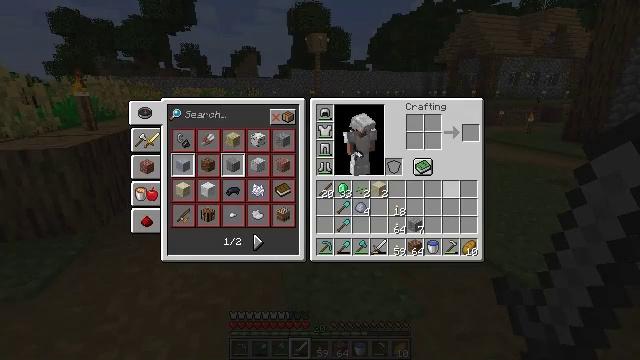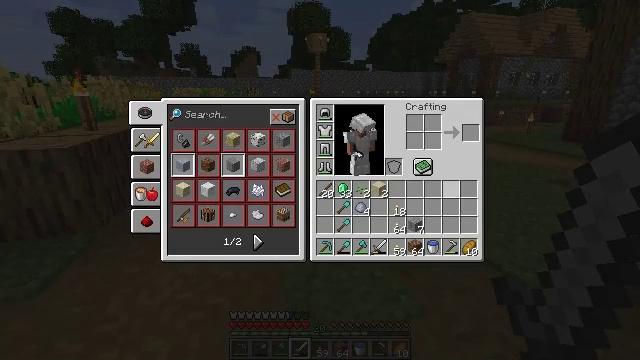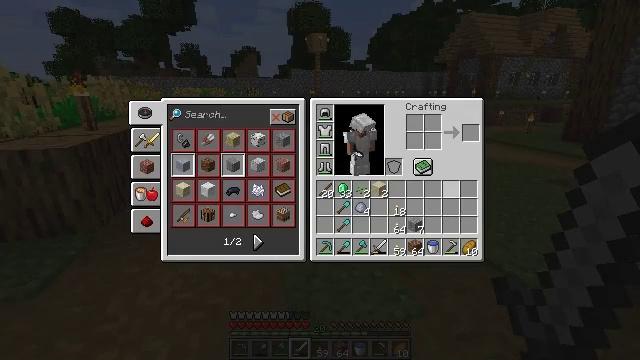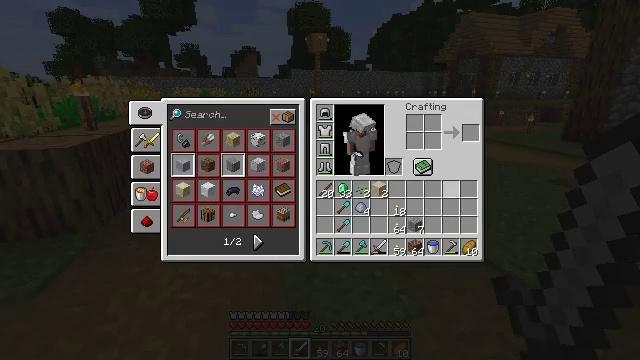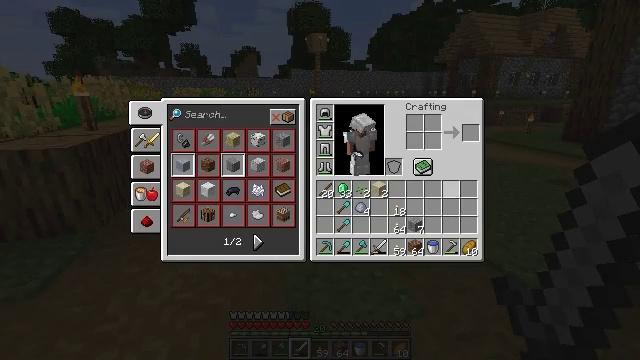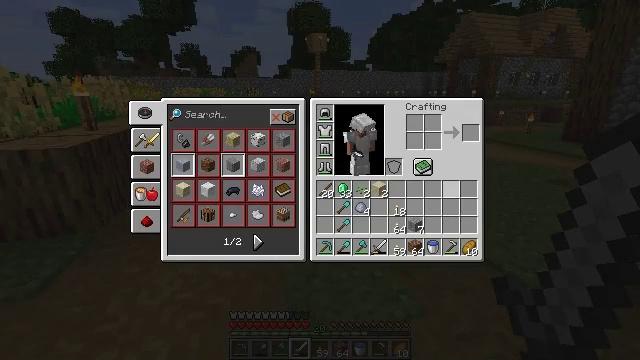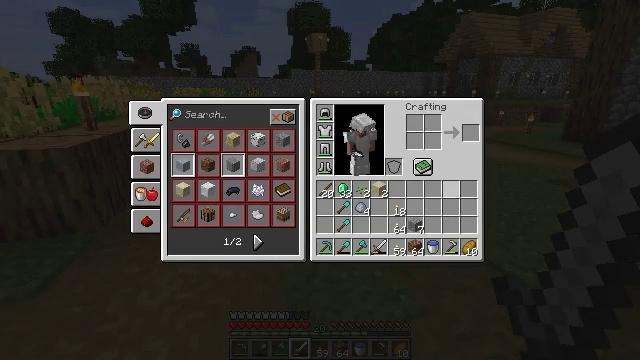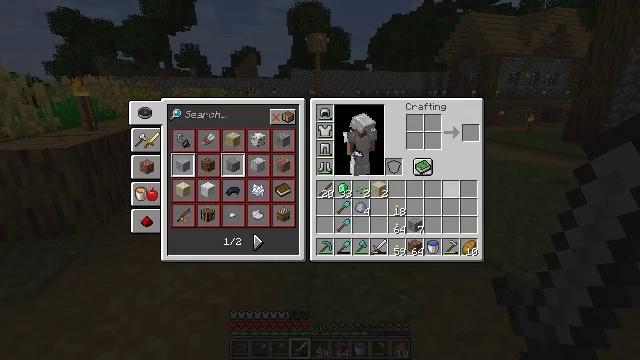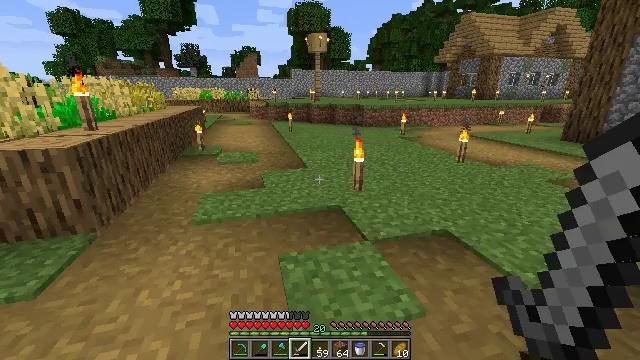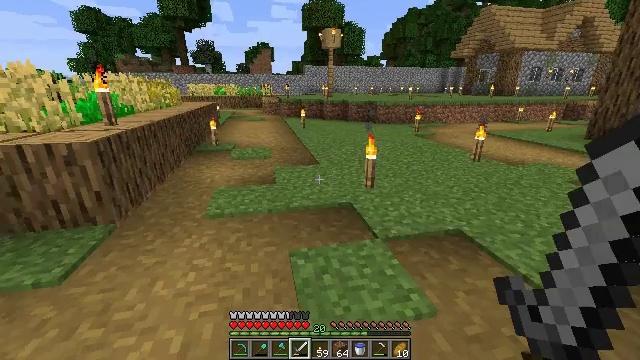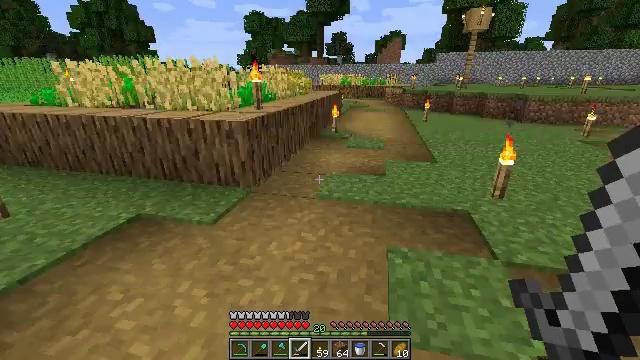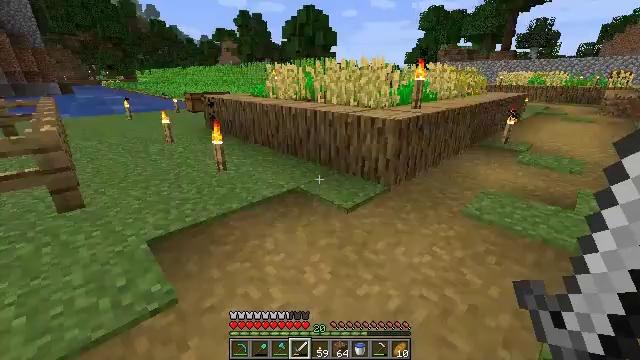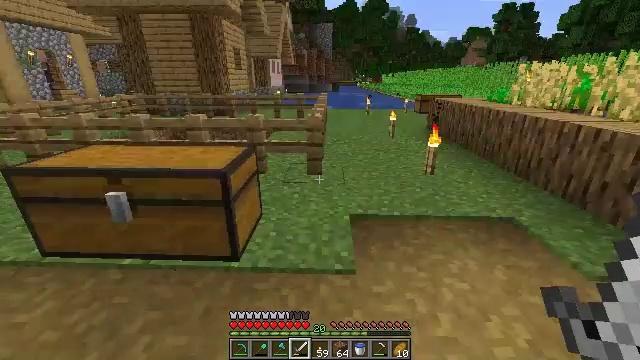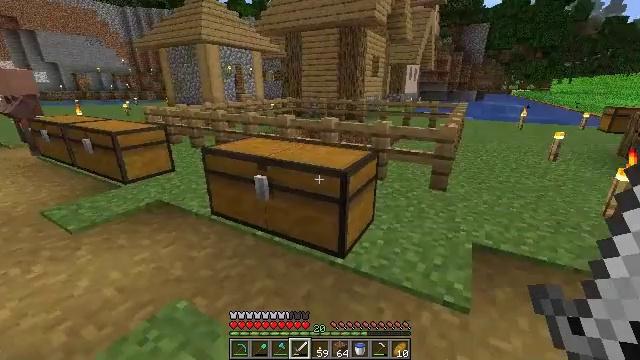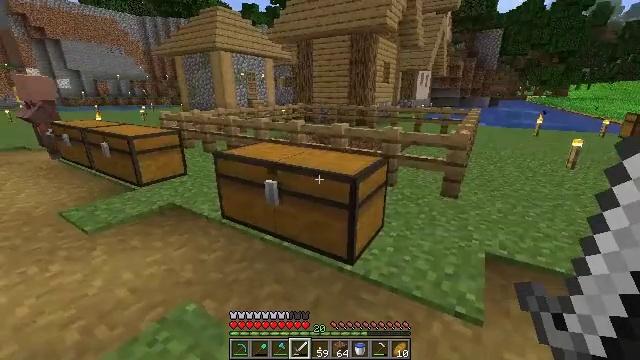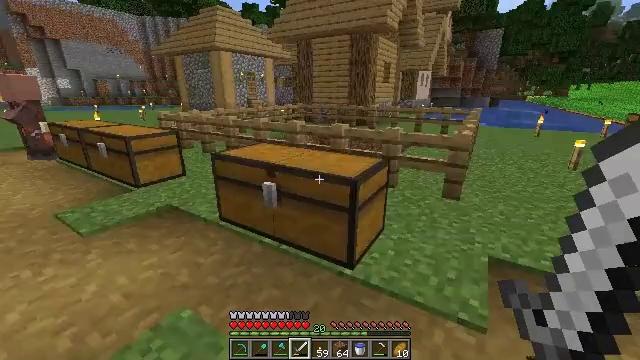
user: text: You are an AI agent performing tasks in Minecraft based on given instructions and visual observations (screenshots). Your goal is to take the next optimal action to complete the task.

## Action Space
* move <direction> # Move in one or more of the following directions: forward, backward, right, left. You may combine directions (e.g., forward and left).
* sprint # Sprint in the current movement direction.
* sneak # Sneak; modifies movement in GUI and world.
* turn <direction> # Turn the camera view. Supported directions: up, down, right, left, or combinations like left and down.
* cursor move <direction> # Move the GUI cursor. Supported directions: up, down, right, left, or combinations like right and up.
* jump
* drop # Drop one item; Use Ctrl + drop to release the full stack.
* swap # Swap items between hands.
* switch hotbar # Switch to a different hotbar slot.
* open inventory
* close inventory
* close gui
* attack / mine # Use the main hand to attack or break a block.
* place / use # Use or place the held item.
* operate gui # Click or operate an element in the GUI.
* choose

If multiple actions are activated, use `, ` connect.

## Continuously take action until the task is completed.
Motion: motion action
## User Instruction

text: Use wooden slabs and a bookshelf to craft a lectern.
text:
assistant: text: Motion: no_op
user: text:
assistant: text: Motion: no_op
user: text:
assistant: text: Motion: no_op
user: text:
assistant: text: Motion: no_op
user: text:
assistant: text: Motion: no_op
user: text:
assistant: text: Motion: no_op
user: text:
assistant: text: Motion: no_op
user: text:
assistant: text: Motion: no_op
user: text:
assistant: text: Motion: turn left, close gui
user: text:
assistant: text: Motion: turn left and down
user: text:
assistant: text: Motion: turn left
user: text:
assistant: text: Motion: turn left
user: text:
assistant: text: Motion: turn left and up
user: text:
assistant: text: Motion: turn left and up
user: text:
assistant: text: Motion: move forward
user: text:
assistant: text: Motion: move forward
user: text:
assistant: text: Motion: move forward
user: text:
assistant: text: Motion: move forward and move left
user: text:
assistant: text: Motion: move forward and move left
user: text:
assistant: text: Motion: move forward and move left
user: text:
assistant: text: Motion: move forward and move left, turn left
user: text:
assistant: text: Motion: move forward and move left, turn left and down
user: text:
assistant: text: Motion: move forward and move left, turn left and down
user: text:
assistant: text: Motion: move forward and move left, turn left
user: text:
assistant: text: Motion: move forward and move left, turn left and up
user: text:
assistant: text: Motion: move forward and move left, turn left
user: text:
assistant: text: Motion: move forward and move left
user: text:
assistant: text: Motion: move forward and move left
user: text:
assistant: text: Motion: move forward and move left, turn right
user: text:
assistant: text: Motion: move forward and move left, turn right